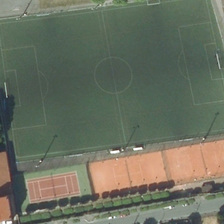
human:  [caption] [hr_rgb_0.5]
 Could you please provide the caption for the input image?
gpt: a football field with a tennis court is near some green trees and a building .

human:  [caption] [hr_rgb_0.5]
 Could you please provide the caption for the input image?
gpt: a football field with a tennis court is near some green trees and a building .

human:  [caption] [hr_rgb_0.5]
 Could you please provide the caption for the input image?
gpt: a football field with a tennis court is near some green trees and a building .

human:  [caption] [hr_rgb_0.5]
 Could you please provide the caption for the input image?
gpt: a football field with a tennis court is near some green trees and a building .

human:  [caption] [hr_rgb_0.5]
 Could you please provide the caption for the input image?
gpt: a football field with a tennis court is near some green trees and a building .